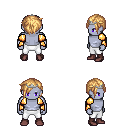
a pixel art fantasy rpg character, male body template, dark elf, purple skin, gold arm armor, white pants, light blonde pixie cut hairstyle, silver tiara, maroon shoes, four views (front, back, left, right), 2x2 character sprite sheet, small pixel art, hard edges, no anti-aliasing